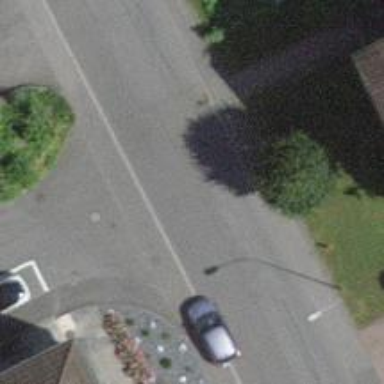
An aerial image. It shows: Sidewalk.